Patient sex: M
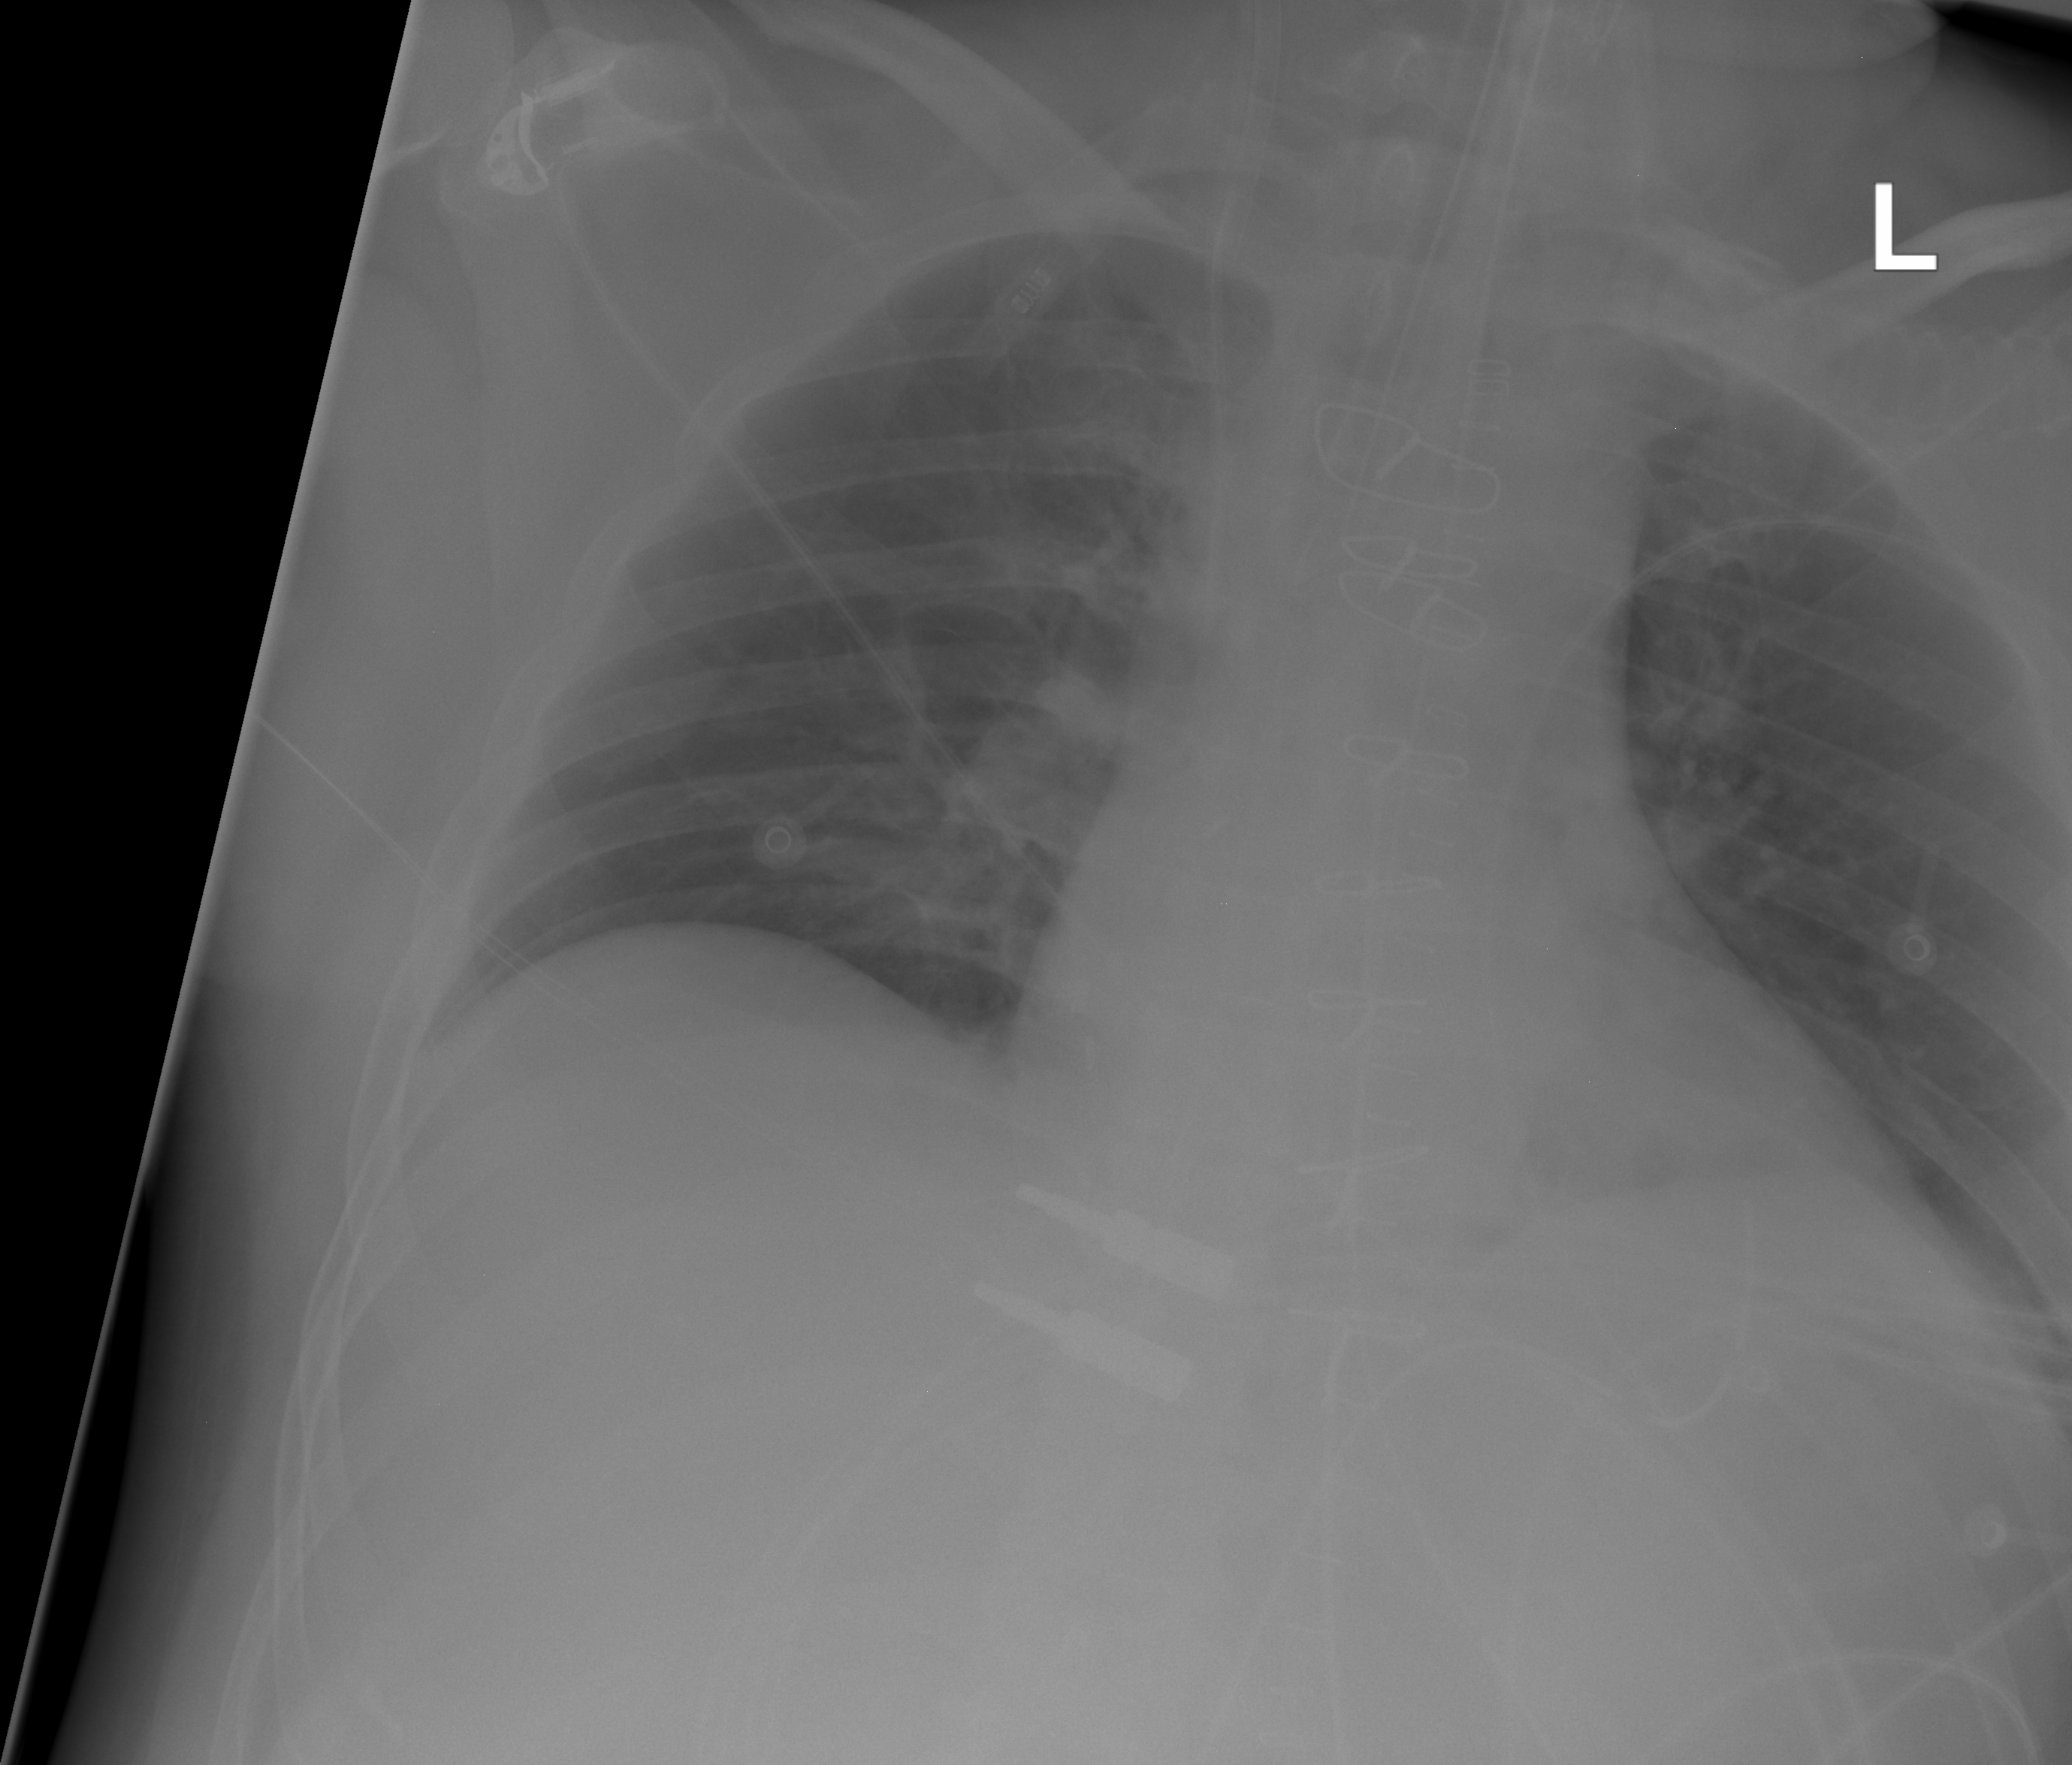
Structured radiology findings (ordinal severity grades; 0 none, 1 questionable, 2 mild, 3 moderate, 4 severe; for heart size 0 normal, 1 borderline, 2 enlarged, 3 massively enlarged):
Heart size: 0
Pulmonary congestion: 0
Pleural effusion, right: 0
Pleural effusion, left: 0
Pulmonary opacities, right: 0
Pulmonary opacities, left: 0
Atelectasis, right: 0
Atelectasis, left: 0